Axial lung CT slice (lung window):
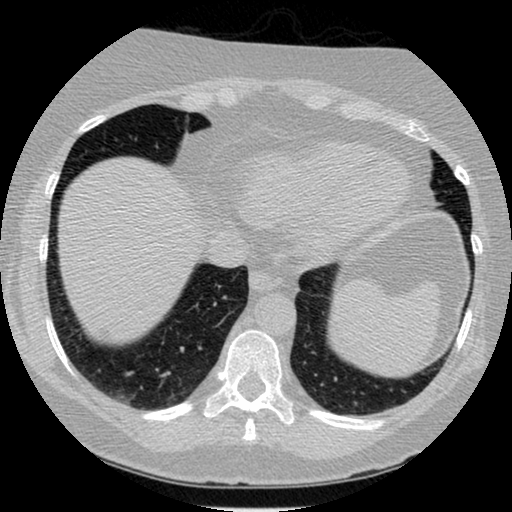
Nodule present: no